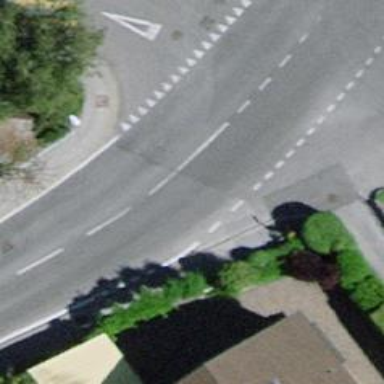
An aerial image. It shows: Bus stop along the road.